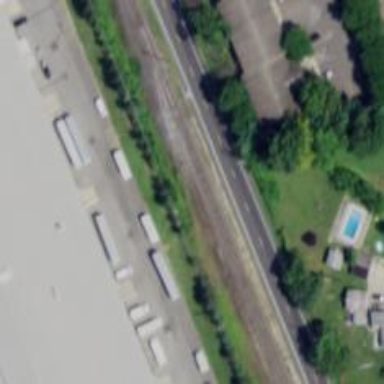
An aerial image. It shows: Railway siding with rails.